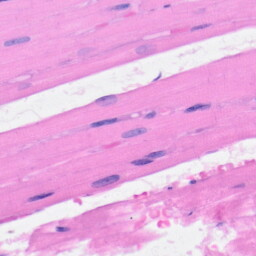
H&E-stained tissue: Heart